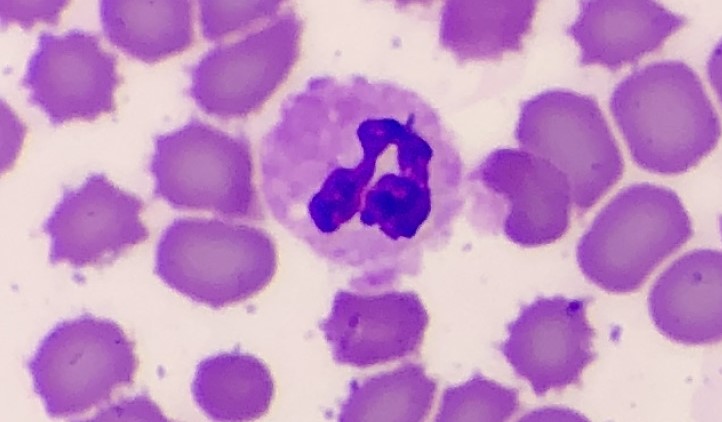
White blood cell type: Neutrophil